Question: '''
function listPlayers(subject){
var players=[];
var myregexp = /(\S*)(?:,\s|$)/g;
var match = myregexp.exec(subject);
while (match != null) {
players.push(match[1]);
match = myregexp.exec(subject);
}
return players;
}
'''
The string I'm trying to match is like this 'r Hendersonrf, Pedrinrf, c~lArthurrf, Johnrf'
The output I expect is an array like this '['Hendersonrf', 'Pedrinrf', 'c~lArthurrf', 'Johnrf']'
What I don't understand is on regex buddy everything seems ok.

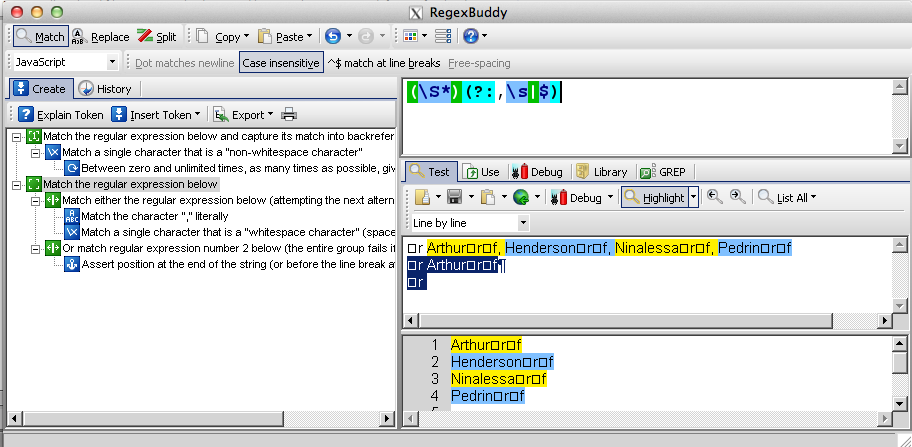
Answer: Just for interest, a perhaps simpler way using a zero-width positive lookahead assertion:
'''
function listPlayers( subject ) {
return subject.match( /\S+(?=,\s|$)/g );
}
'''